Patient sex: M
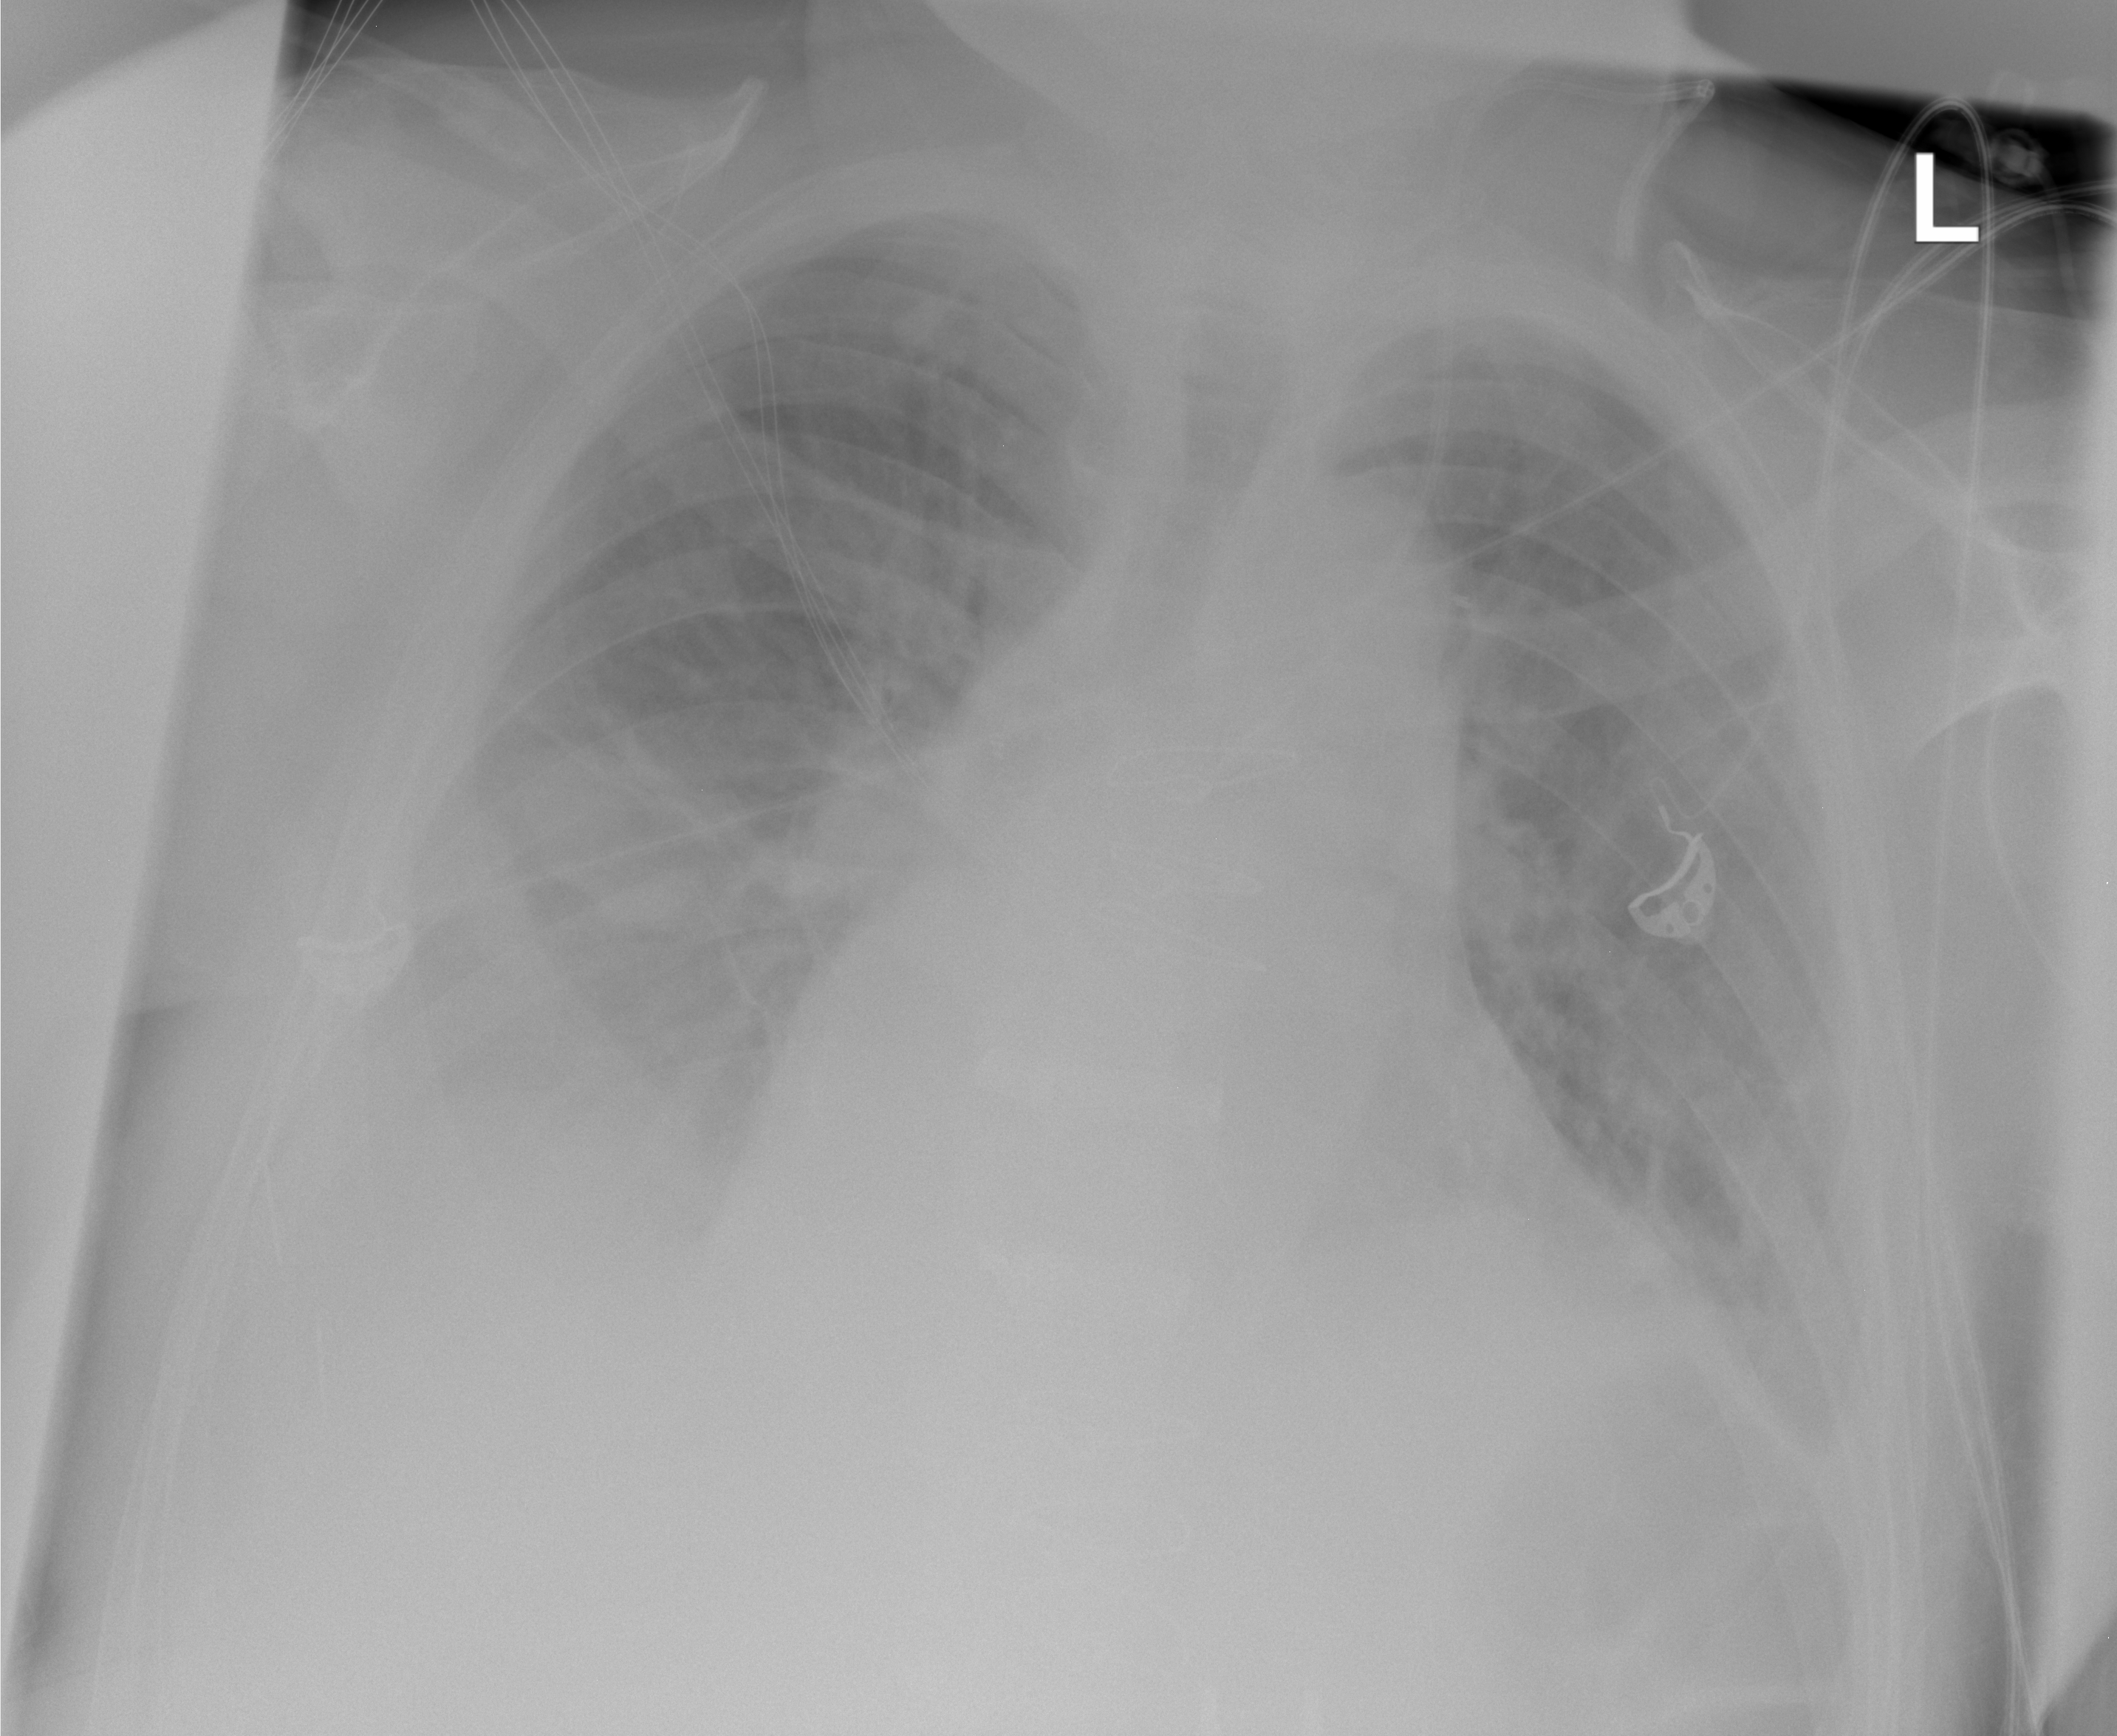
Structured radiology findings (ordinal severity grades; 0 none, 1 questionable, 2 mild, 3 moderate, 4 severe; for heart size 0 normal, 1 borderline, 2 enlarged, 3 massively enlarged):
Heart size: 2
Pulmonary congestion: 1
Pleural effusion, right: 3
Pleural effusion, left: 2
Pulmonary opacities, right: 0
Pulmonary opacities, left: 0
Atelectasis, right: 2
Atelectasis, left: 2